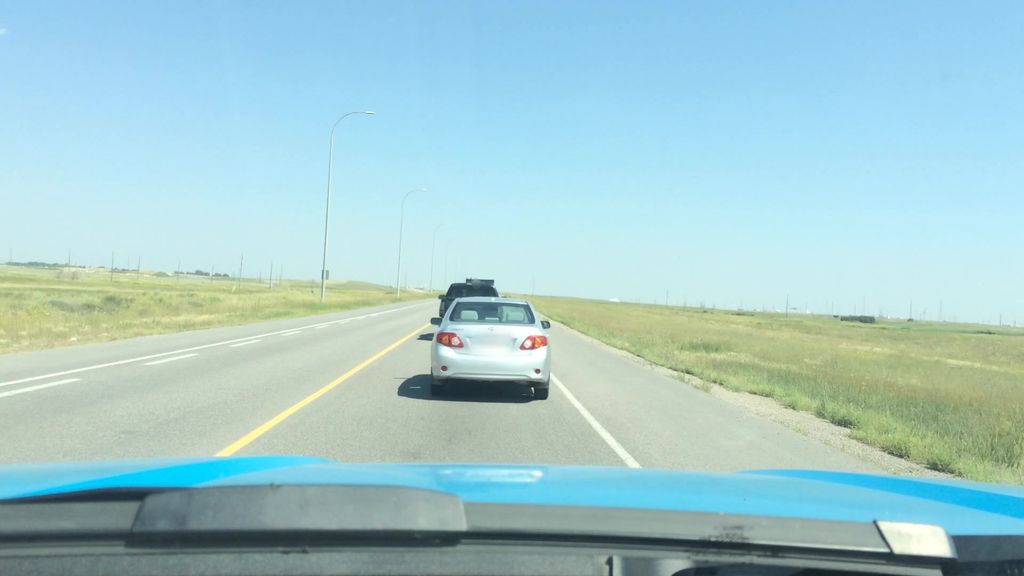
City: calgary